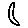
Label: moon